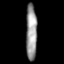
Tissue: prostate
Cell type: T cells
Senescence score: 0.8177
Nuclear area (px): 618
Mean DAPI intensity: 148.633